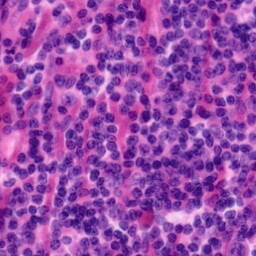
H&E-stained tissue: Tonsil